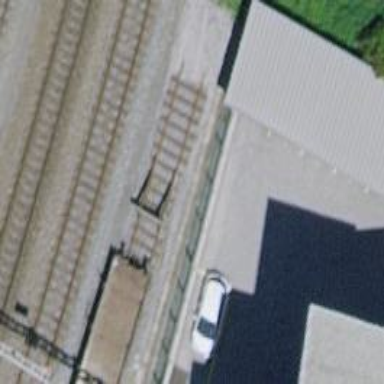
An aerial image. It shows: Railway buffer stop.